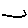
Label: line